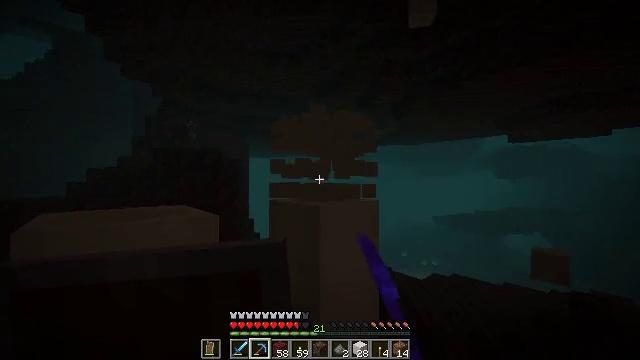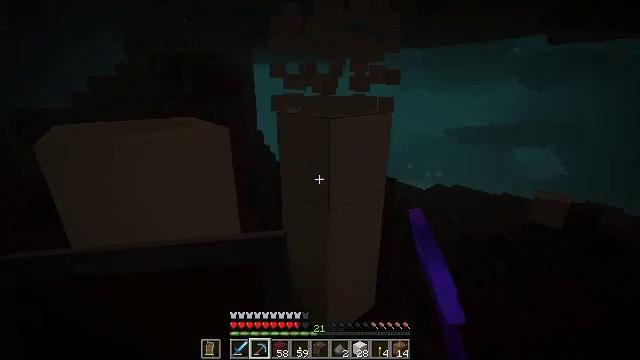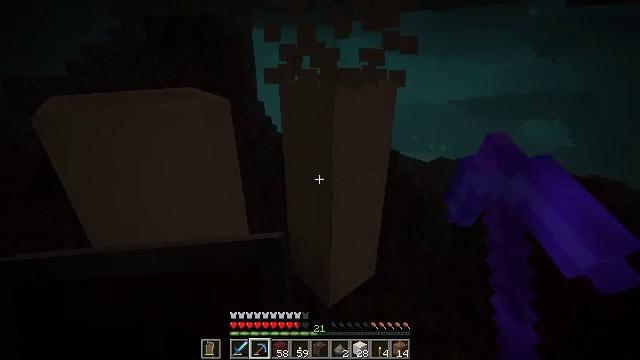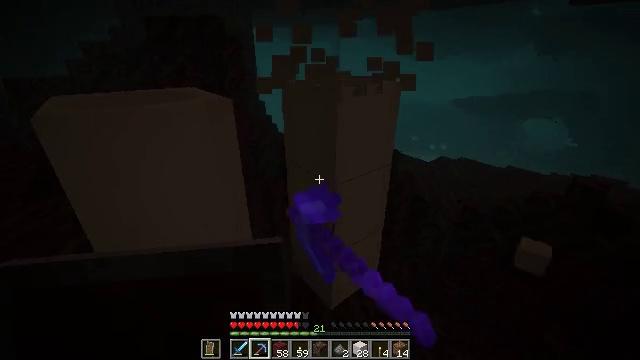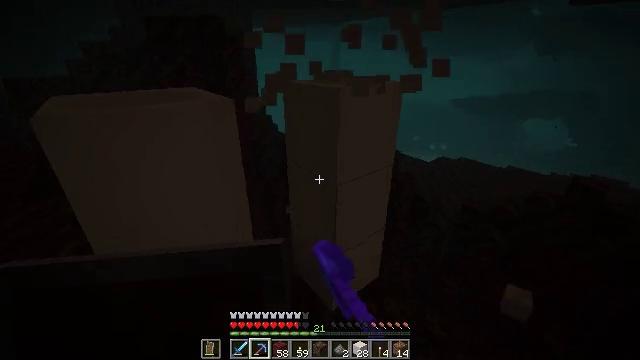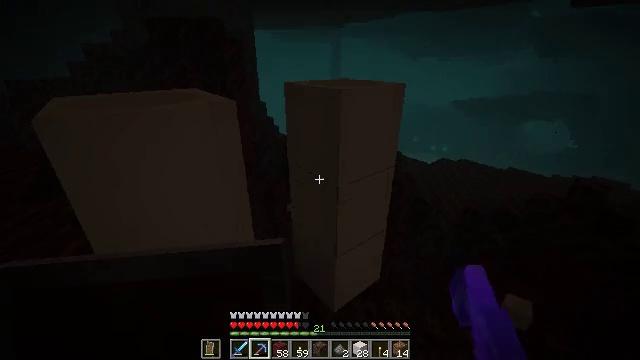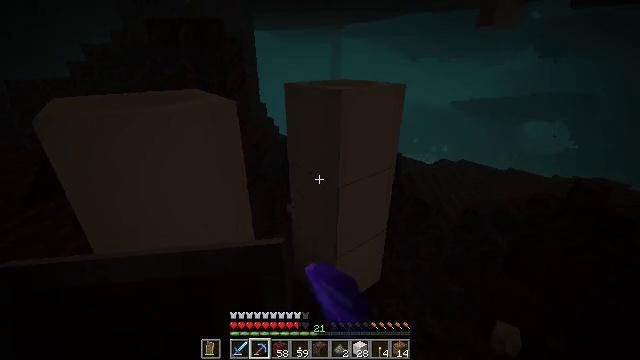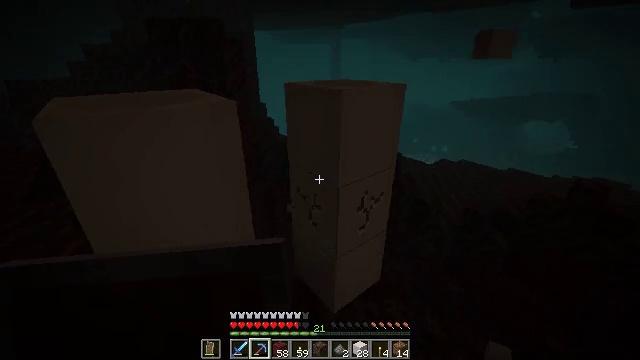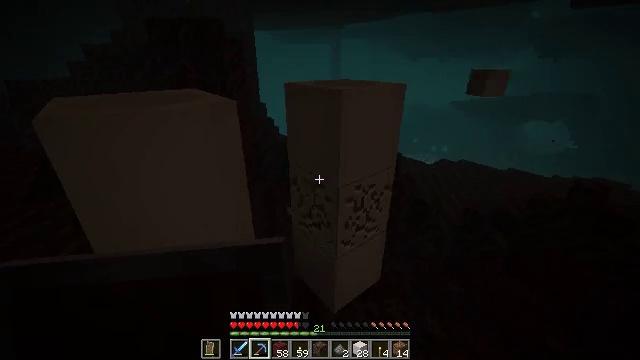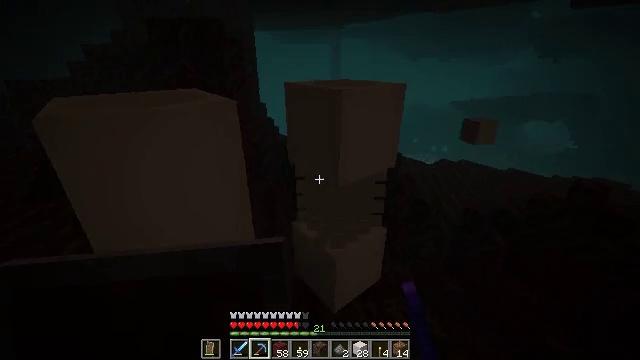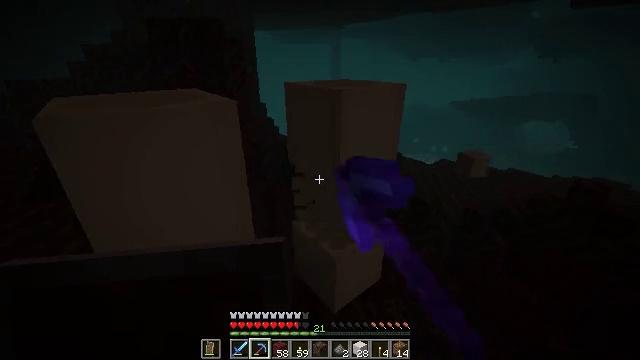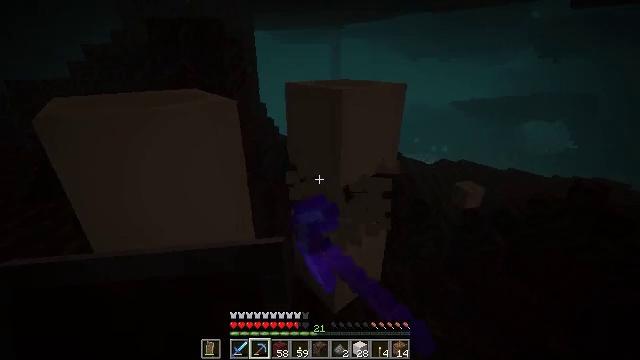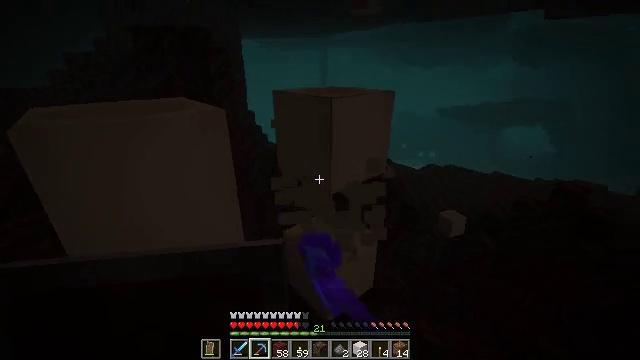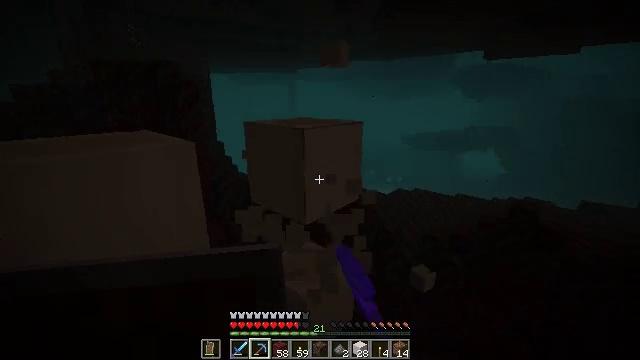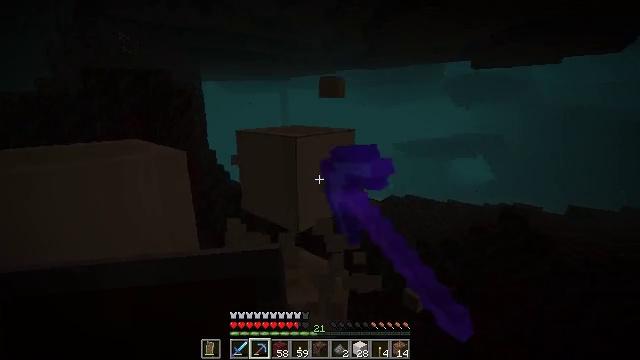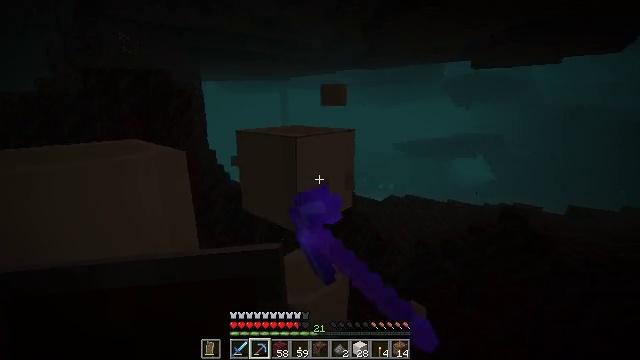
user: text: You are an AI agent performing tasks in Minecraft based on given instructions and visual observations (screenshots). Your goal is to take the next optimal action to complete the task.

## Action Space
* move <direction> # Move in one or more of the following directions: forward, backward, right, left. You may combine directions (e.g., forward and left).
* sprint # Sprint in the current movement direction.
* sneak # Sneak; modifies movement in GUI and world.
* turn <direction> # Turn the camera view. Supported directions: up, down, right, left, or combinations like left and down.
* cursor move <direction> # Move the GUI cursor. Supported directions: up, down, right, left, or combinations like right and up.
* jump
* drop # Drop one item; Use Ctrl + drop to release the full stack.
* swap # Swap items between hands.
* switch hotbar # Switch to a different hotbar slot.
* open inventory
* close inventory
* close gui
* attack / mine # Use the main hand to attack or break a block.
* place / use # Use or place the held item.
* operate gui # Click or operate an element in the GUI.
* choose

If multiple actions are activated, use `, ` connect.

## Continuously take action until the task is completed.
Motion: motion action
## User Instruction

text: Collect bone block by breaking it.
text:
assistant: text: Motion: move forward, sneak, turn left and down, attack / mine
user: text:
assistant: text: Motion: move forward, sneak, turn down, attack / mine
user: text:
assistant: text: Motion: sneak, attack / mine
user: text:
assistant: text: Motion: sneak, attack / mine
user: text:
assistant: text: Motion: sneak, attack / mine
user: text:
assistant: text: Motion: sneak, attack / mine
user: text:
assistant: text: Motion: sneak, attack / mine
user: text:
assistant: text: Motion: sneak, attack / mine
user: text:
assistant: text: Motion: sneak, attack / mine
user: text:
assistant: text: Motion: sneak, attack / mine
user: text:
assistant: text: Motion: move forward, sneak, attack / mine
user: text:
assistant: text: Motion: move forward, sneak, turn right and up, attack / mine
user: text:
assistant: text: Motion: move forward, sneak, turn right and up, attack / mine
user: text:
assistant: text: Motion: move forward, sneak, turn right and up, attack / mine
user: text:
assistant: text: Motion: sneak, attack / mine
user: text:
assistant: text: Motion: sneak, attack / mine
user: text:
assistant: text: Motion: sneak, attack / mine
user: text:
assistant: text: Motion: sneak, attack / mine
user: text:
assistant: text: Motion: sneak, attack / mine
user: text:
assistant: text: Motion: sneak, attack / mine
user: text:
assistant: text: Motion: move forward, sneak, turn right and down, attack / mine
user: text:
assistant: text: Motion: move forward, sneak, turn right and down, attack / mine
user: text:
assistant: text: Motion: move forward, sneak, attack / mine
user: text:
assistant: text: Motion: move forward, sneak, attack / mine
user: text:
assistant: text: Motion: sneak, attack / mine
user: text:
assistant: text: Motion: sneak, attack / mine
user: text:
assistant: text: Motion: sneak, attack / mine
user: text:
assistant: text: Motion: sneak, attack / mine
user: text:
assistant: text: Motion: sneak, attack / mine
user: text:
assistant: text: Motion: sneak, attack / mine